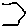
Label: hexagon